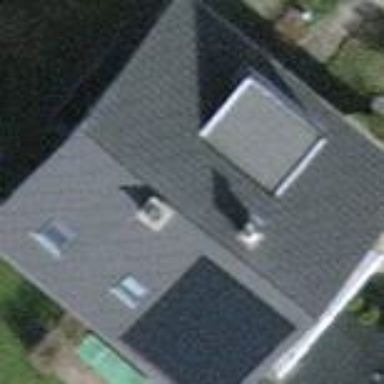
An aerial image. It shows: Detached building.